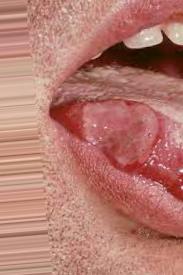
Condition: Mouth Ulcer